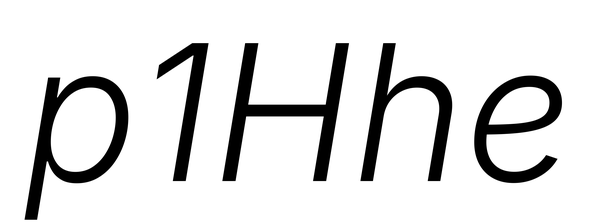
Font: Inter-Italic_Light_Italic